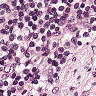
Metastatic tissue present: no